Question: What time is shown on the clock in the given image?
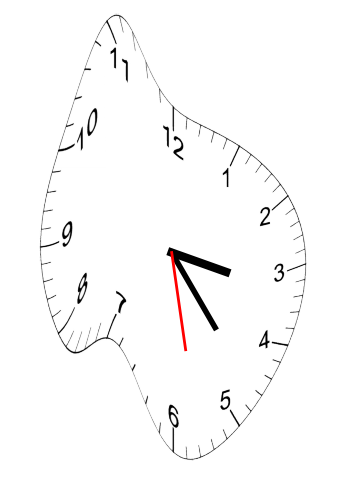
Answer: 03:23:28